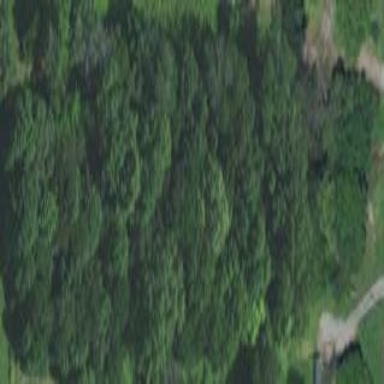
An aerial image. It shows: Serene woodland landscape.